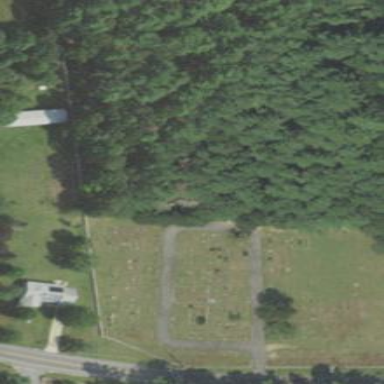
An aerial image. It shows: Cemetery with historical significance.